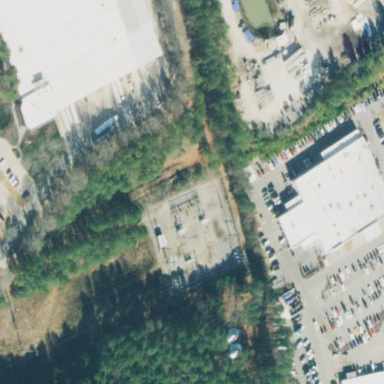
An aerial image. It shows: Distribution substation surrounded by fence.